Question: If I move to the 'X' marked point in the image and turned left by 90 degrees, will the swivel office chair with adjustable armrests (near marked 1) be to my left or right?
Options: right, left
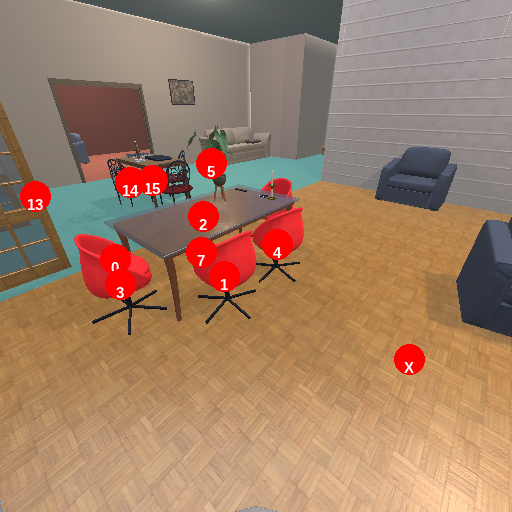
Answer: right